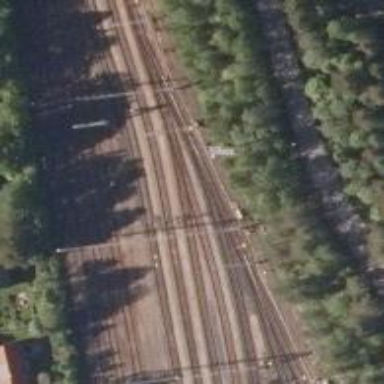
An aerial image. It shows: Railway yard with electrified contact lines.